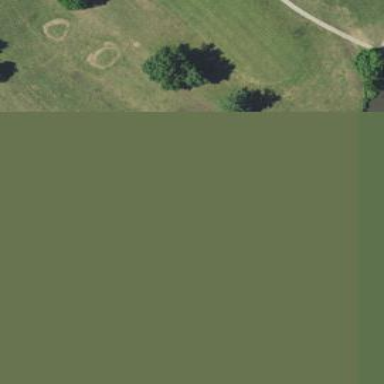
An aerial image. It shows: Golf tee.